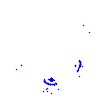
Particle: proton